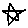
Label: star